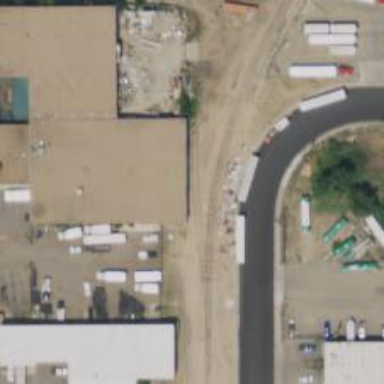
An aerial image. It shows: Railway spur service.